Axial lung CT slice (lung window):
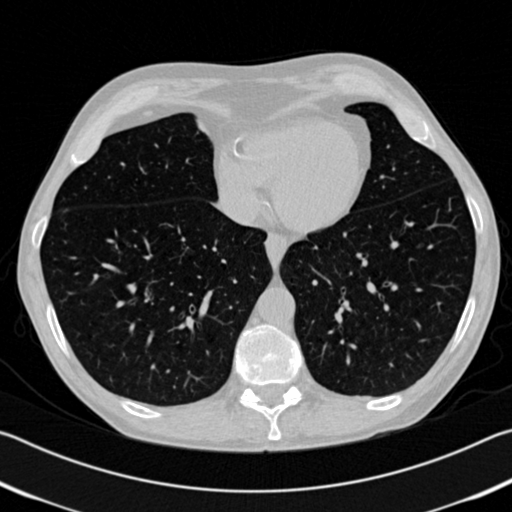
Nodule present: no